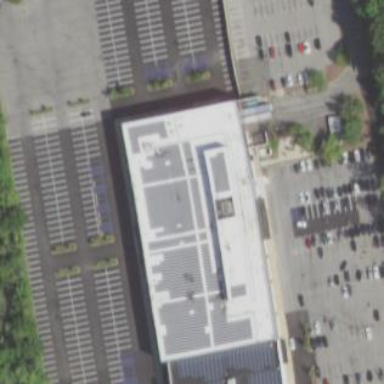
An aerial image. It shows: Commercial building.